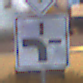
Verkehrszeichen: VerlaufVorfahrtsstrasse1
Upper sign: Vorfahrtsstrasse
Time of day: Night
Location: Outdoor (Urban)
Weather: Overcast
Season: Winter
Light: Artificial